Question: I have a data frame containing continuous variable x, a factor y and a continuous variable z
For illustration assume
'''
x <- 1:5
y <- c("A", "B", "C", "D", "E")
z.a<-sort(sample(x=seq(0,1,0.1),size=5, replace=F))
z.b<-sort(sample(x=seq(0,1,0.1),size=5, replace=F))
z.c<-sort(sample(x=seq(0,1,0.1),size=5, replace=F))
z.d<-sort(sample(x=seq(0,1,0.1),size=5, replace=F))
z.e<-sort(sample(x=seq(0,1,0.1),size=5, replace=F))
'''
Now i would like to construct the following plot
'''
plot(x,y, yaxt="n", type="n",ylim=c(0,5),yaxs="i")
axis(2, at=seq(0.5,4.5,1), labels=c("A", "B", "C", "D", "E"))
abline(h=0:5)
'''

Now for each level of the 'y' (displayed at the y-axis) i would like the box to be filled with color according to the respective z value. For example the the 'A' of the plot should be filled with 'z.a', the 'B' with 'z.b'
All 'z' contain values of same scale (0,1) and the are always decreasing with decreasing 'x'
Is there any package that performs these kinds of plots? If no how can I code it in base R?
I would prefer a base R solution but if it is not possible any other solution will do.
Alternatively, the plot could be regarded as a horizontal barplot for each level of the y, ranging for the whole range of x and its color would be attributed to z (at each x)
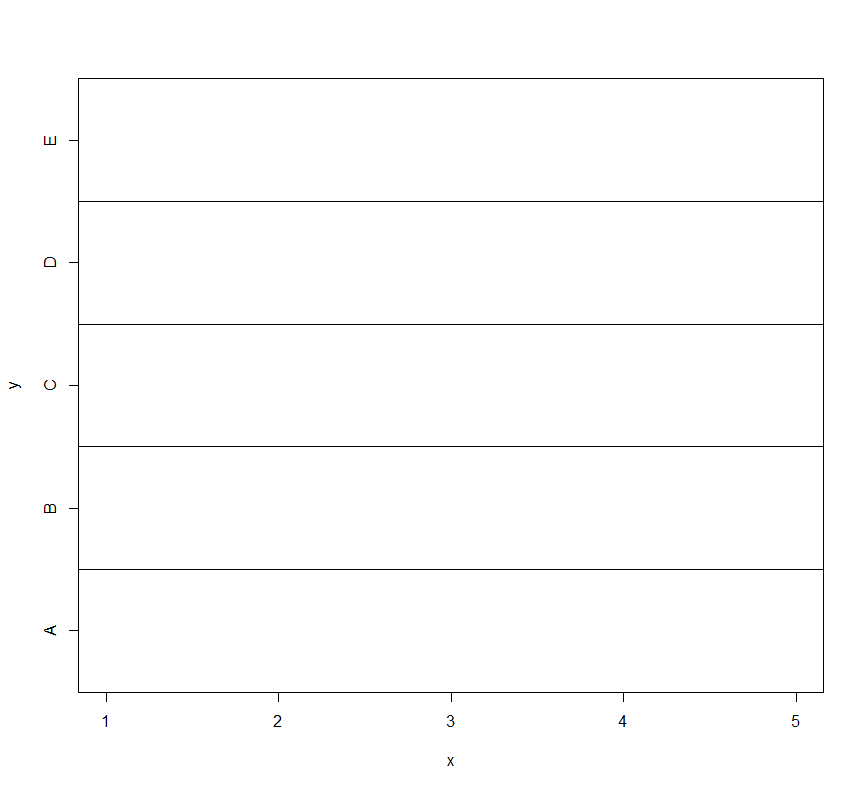
Answer: Here is a solution using 'ggplot2' library.
First, put all your data into one data frame.
'''
df<-data.frame(x = rep(1:5,times=5),
y = rep(c("A", "B", "C", "D", "E"),each=5),
z= c(sort(sample(x=seq(0,1,0.1),size=5, replace=F)),
sort(sample(x=seq(0,1,0.1),size=5, replace=F)),
sort(sample(x=seq(0,1,0.1),size=5, replace=F)),
sort(sample(x=seq(0,1,0.1),size=5, replace=F)),
sort(sample(x=seq(0,1,0.1),size=5, replace=F))))
'''
Then use 'geom_tile()' to get colors for each level of 'y' depending on 'z' values.
'''
library(ggplot2)
ggplot(df,aes(x=x,y=y,fill=z))+geom_tile()+
scale_x_continuous(expand = c(0, 0)) + scale_y_discrete(expand = c(0, 0))
'''

### UPDATE - solution using function image
Similar result can be obtained by function 'image()' of base system.
First, put all 'z' values in one data frame using function 'cbind()'. Also made new x and y values.
'''
z2<-cbind(z.a,z.b,z.c,z.d,z.e)
x2<-1:5
y2<-1:5
'''
Plot 'z' values using function 'image()'. Then add axis with function 'axis()'. To display legend function 'image.plot()' from library 'fields' is used. In both functions the same 'col=' setting should be used. 'image.plot()' can produce whole plot but this function doesn't allow to modify axis properly.
'''
par(mar=c(5,5,5,8)) #sets space for legend on right side
image(x2,y2,z2,axes=F,col=rainbow(10))
axis(1,at=1:5)
axis(2,at=1:5,labels=c("A", "B", "C", "D", "E"))
box()
library(fields)
image.plot(x2,y2,z2,legend.only=T,col=rainbow(10))
'''